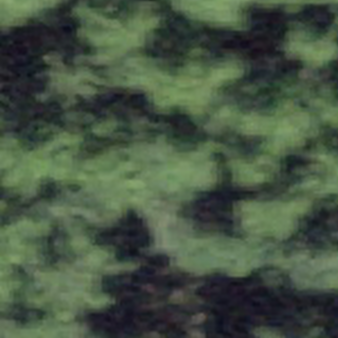
Label: other